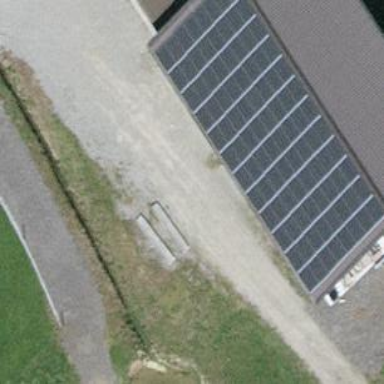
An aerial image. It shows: Solar photovoltaic panel generator producing electricity as small installation.